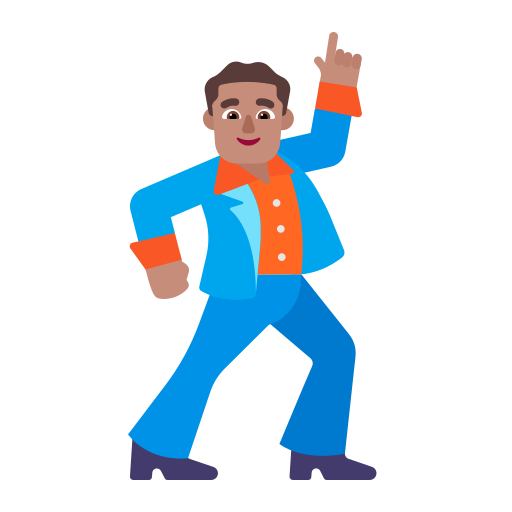
man dancing flat